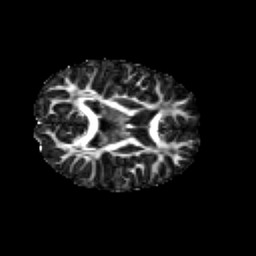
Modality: FA
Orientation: axial
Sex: male
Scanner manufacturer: siemens
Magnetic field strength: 3 T
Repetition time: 5 s
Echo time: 0.071 s